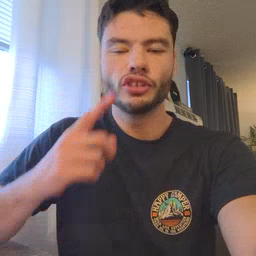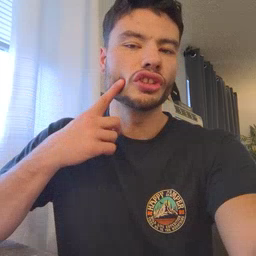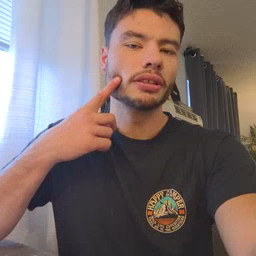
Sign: cheek